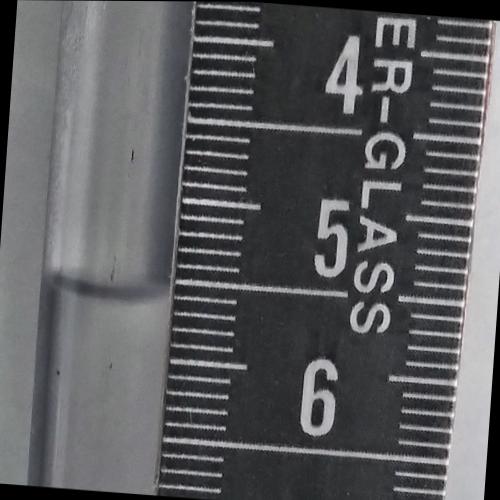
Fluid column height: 5.6 cm